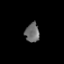
Tissue: prostate
Cell type: Epithelial cells
Senescence score: 0.2151
Nuclear area (px): 268
Mean DAPI intensity: 108.351